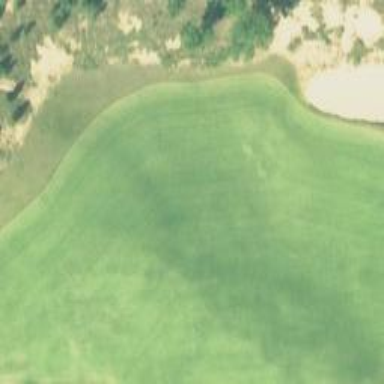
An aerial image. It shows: Golf hole.